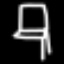
Label: chair